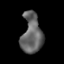
Tissue: lung
Cell type: Epithelial cells
Senescence score: 0.238
Nuclear area (px): 797
Mean DAPI intensity: 100.307